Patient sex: M
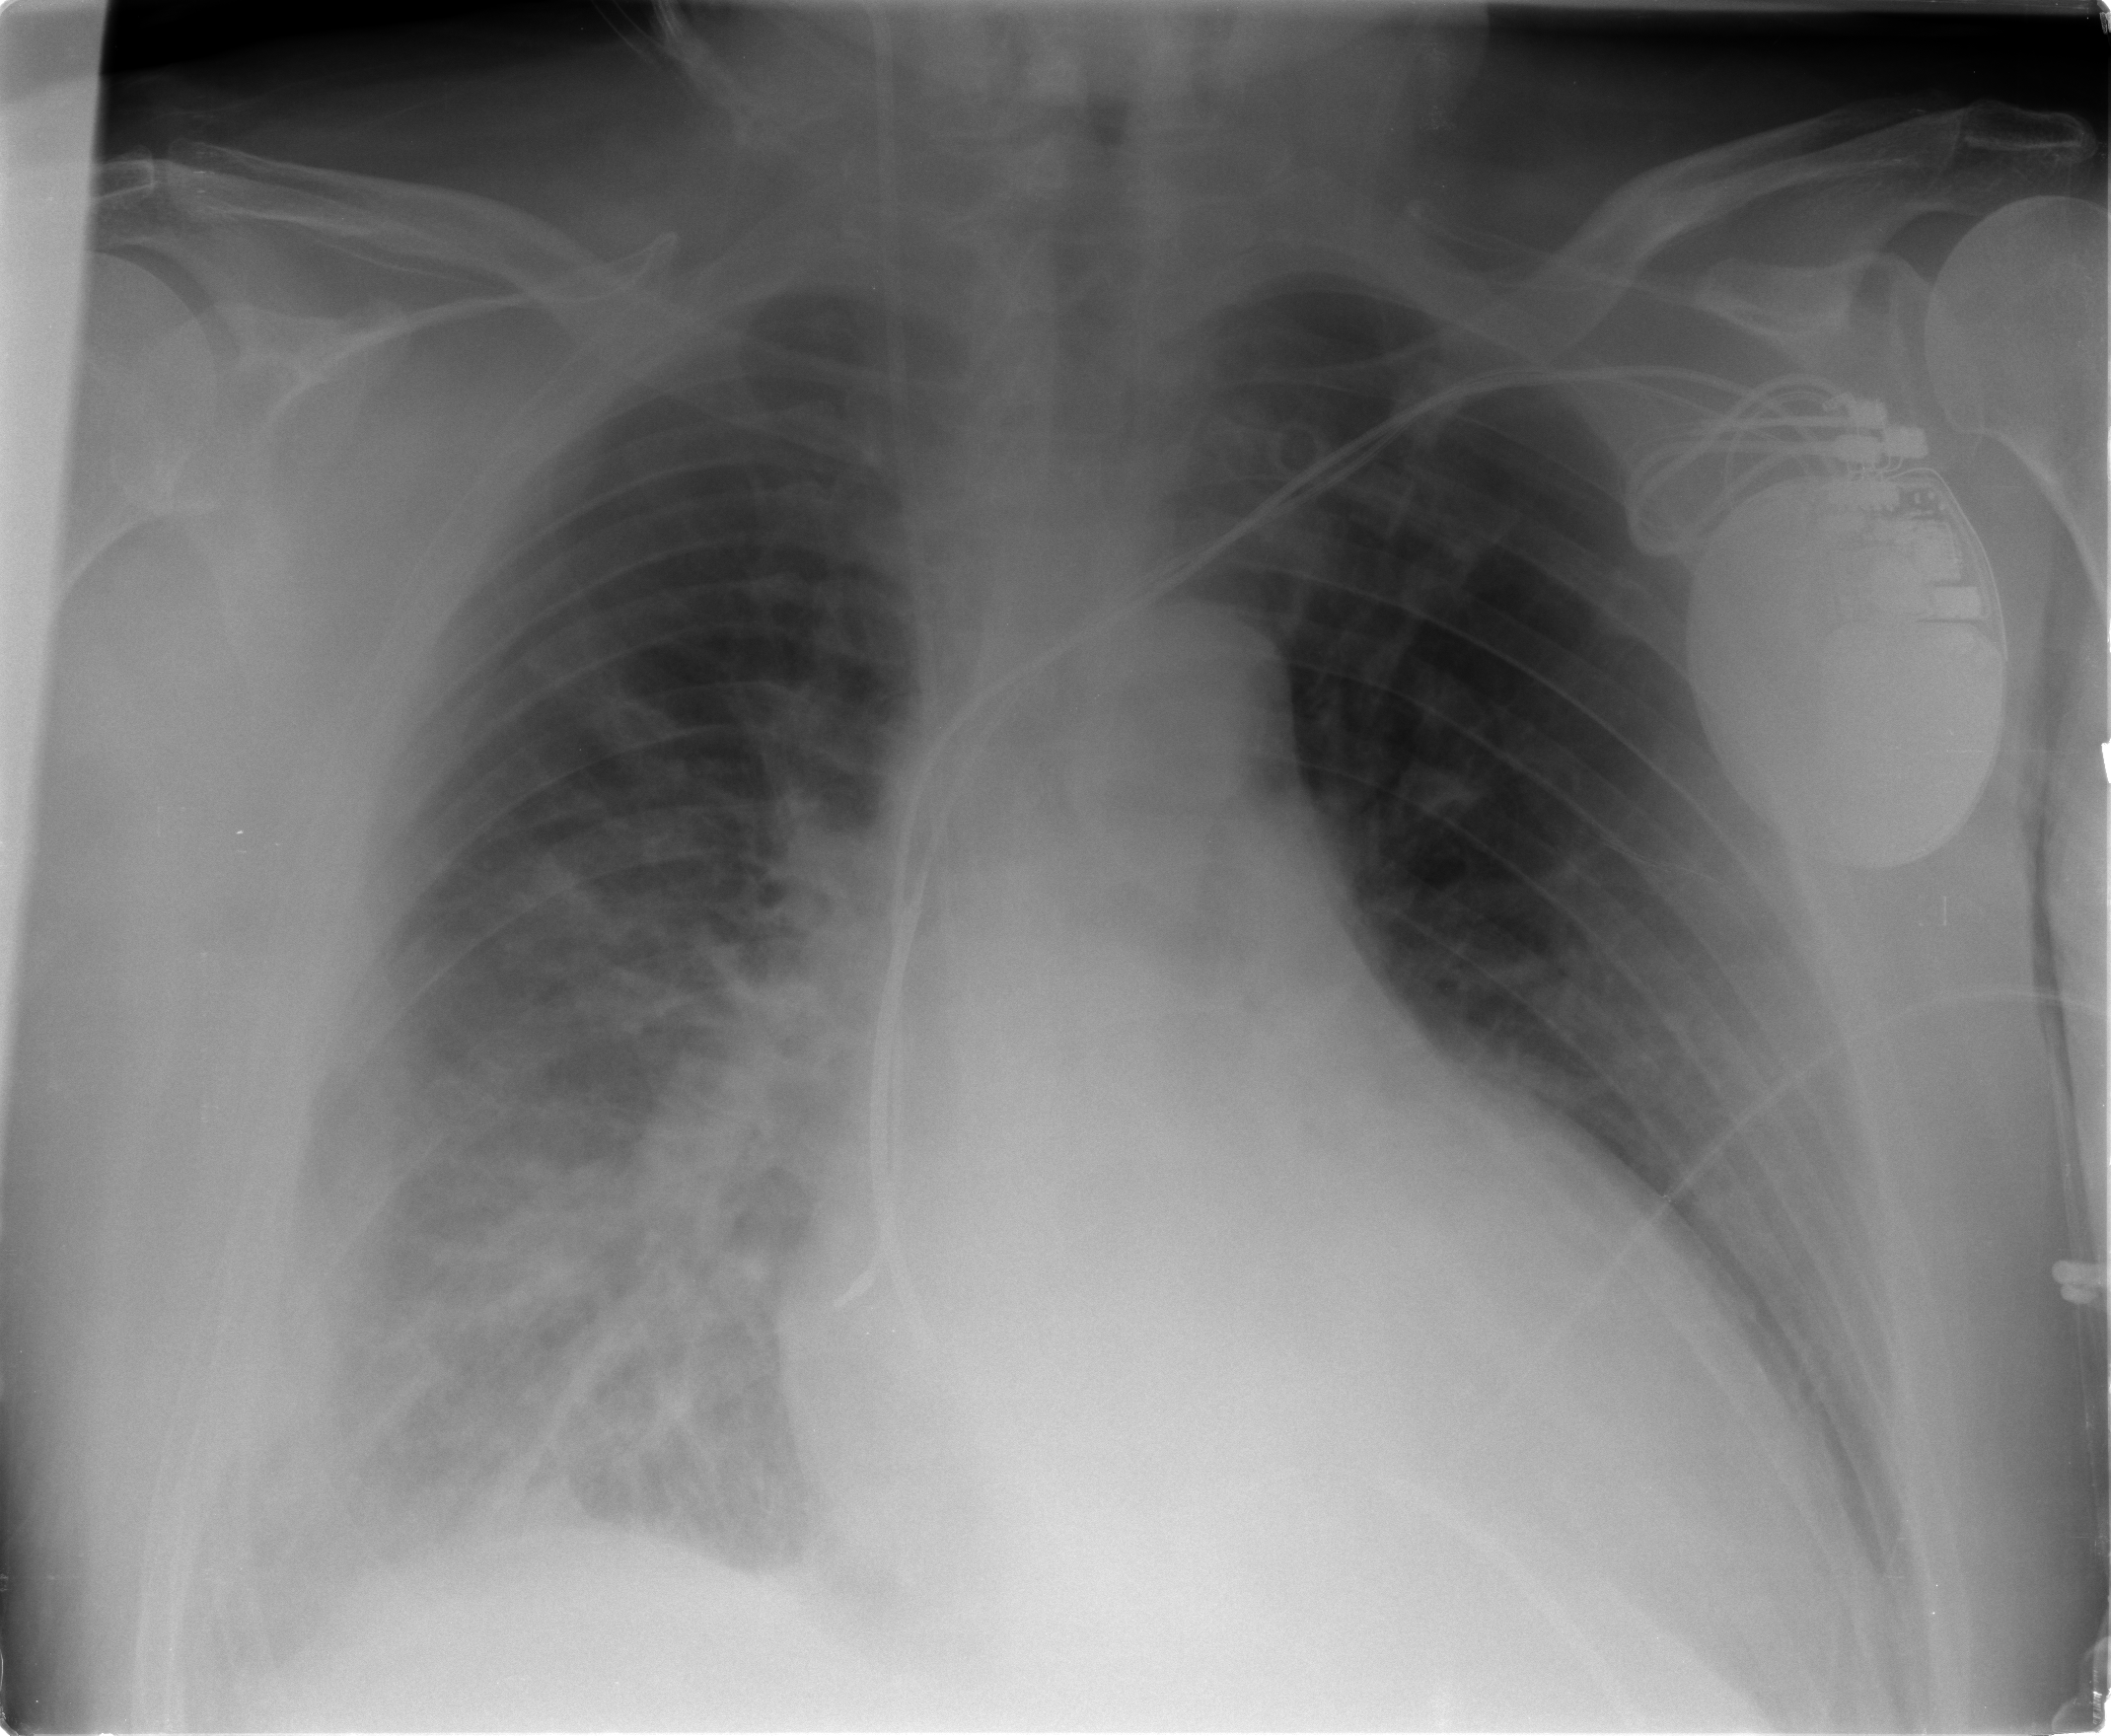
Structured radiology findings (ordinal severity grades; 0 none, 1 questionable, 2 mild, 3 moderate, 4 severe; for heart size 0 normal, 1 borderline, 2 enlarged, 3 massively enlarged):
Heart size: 2
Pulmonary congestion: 2
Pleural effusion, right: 2
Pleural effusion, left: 2
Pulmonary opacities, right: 3
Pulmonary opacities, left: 0
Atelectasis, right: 3
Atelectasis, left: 0